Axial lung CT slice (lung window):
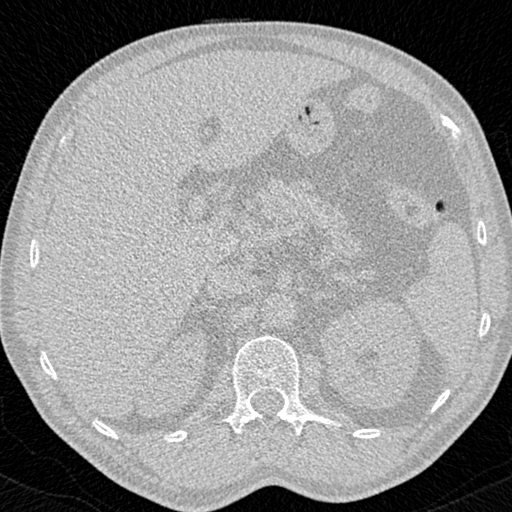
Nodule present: no